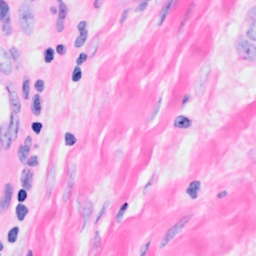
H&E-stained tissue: Breast